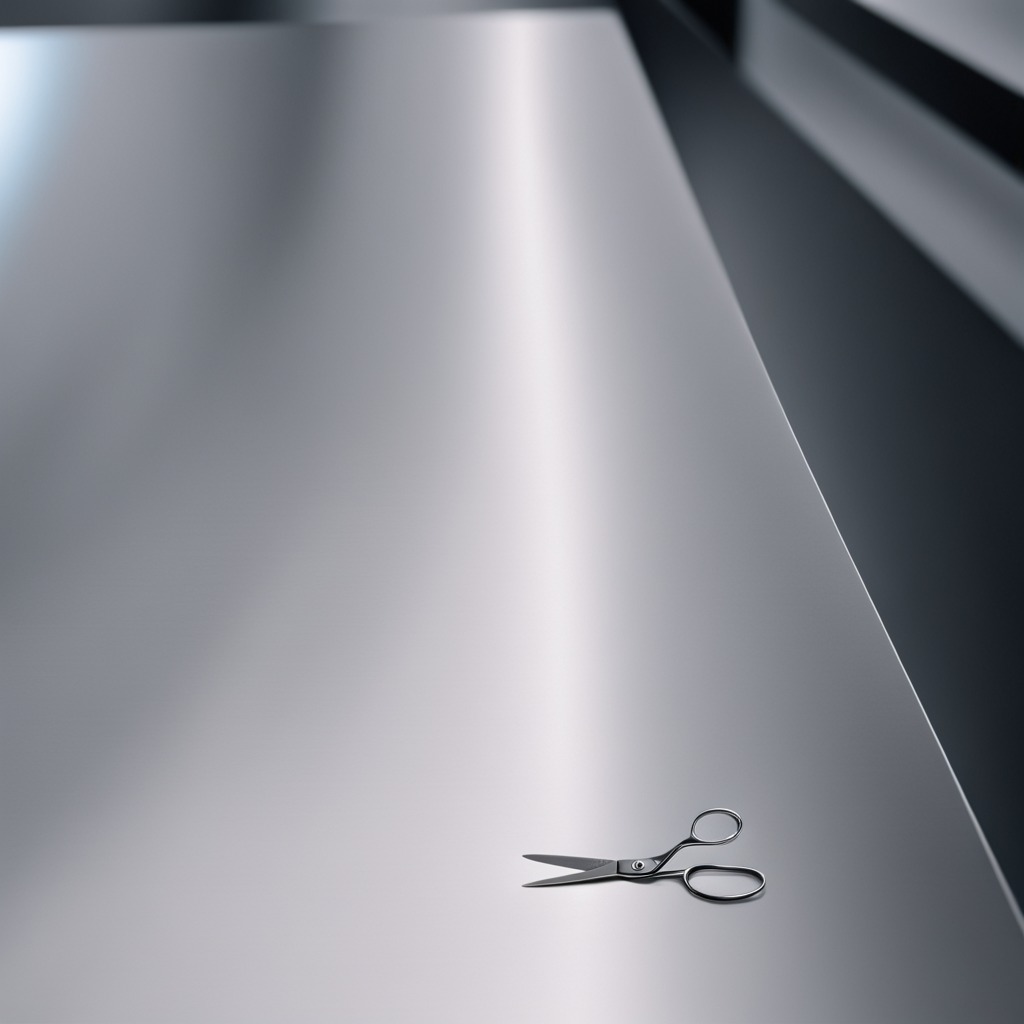
A scissor is lying on the stainless steel table.